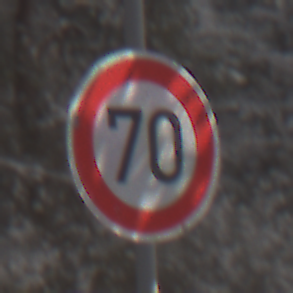
Verkehrszeichen: Geschwindigkeit70
Umgebung: Outdoor, Nature
Tageszeit: MorningAfternoon
Wetter: PartlyCloudy
Licht: Natural
Jahreszeit: Winter
Kontrast: HighContrast